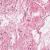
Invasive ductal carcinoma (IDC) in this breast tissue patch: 0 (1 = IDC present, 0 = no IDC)